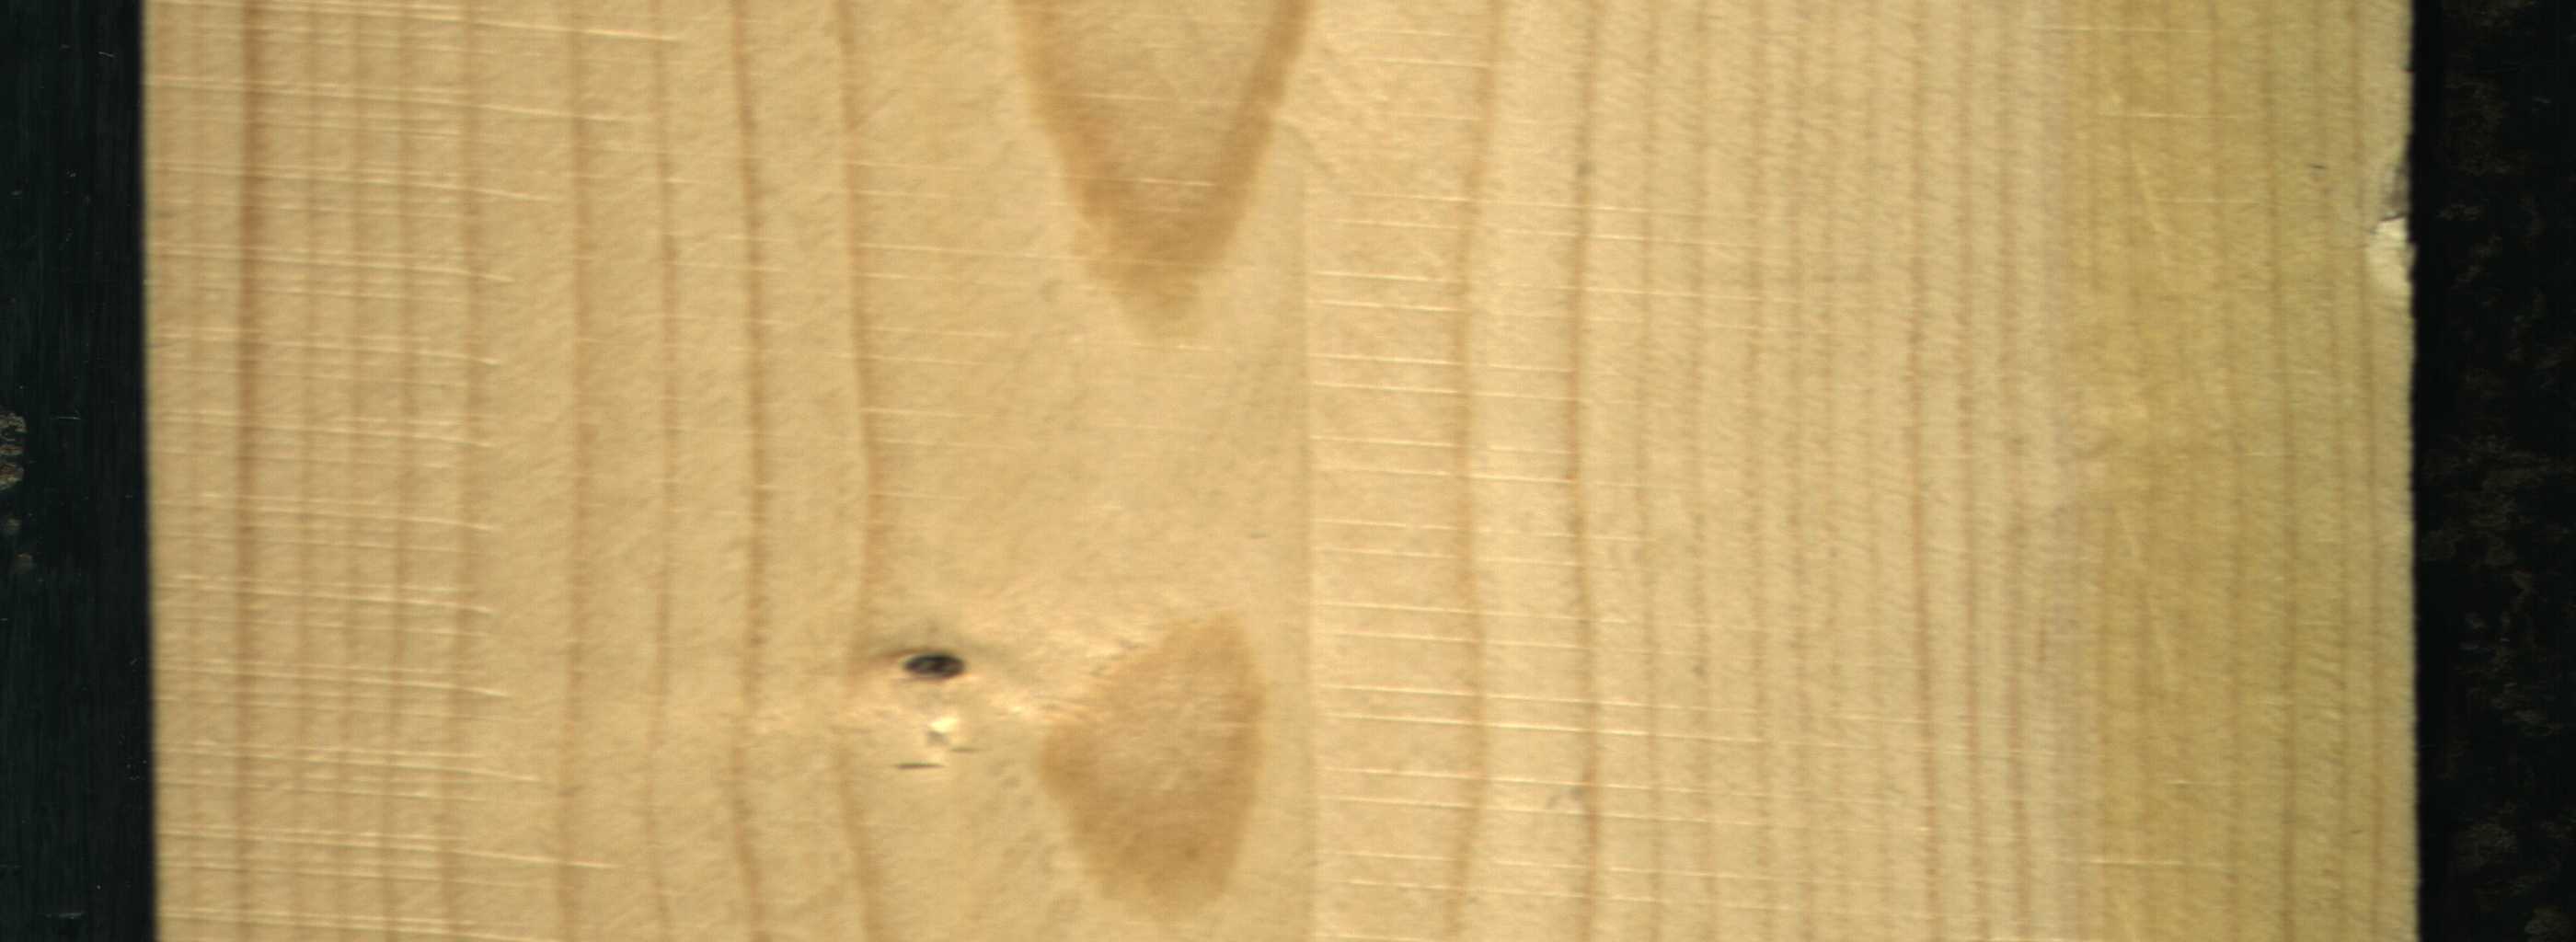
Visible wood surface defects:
Dead_Knot